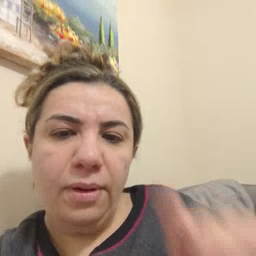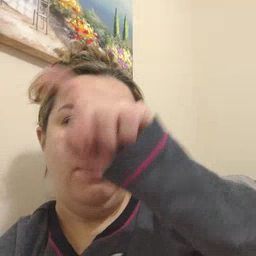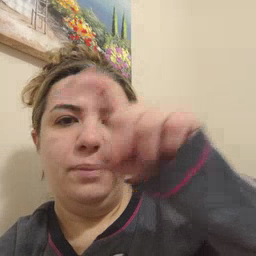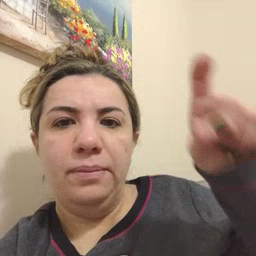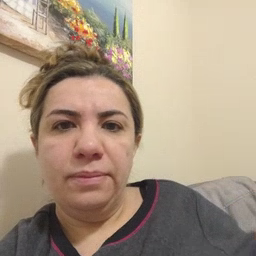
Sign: closet